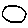
Label: circle